Question: coming from a TableView, I am creating an MKMapView. I want to have more screen real estate, so I hide the status bar und set the navigation bar to transluscent.
'''
[[UIApplication sharedApplication] setStatusBarHidden:YES withAnimation:UIStatusBarAnimationFade];
self.navigationController.navigationBar.barStyle = UIBarStyleBlack;
self.navigationController.navigationBar.translucent = NO;
'''
Unfortunaltely the navigation bar is positioned below the hidden status bar (see picture).

I already found out that this might help, since one can perform kind of a reload of the bar in the main event loop:
'''
[self performSelector:@selector(setNavigationController:YES) withObject:nil afterDelay:0.1];
'''
But this doesn't work so far. Any hint?
Thanks in advance.
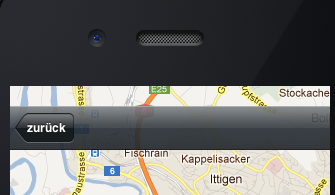
Answer: Okay, I found out what to do:
'''
[self performSelector:@selector(setNavigationController:NO) withObject:nil afterDelay:0.1];
[self performSelector:@selector(setNavigationController:YES) withObject:nil afterDelay:0.1];
'''
This switches the navigation bar off and on again, which forces it to redraw in the correct position.